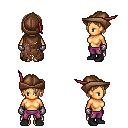
a pixel art fantasy rpg character, female body template, human, tanned skin, brown tattered cape, magenta pants, light blonde bangs hairstyle, leather cap, metal gloves, black shoes, four views (front, back, left, right), 2x2 character sprite sheet, small pixel art, hard edges, no anti-aliasing